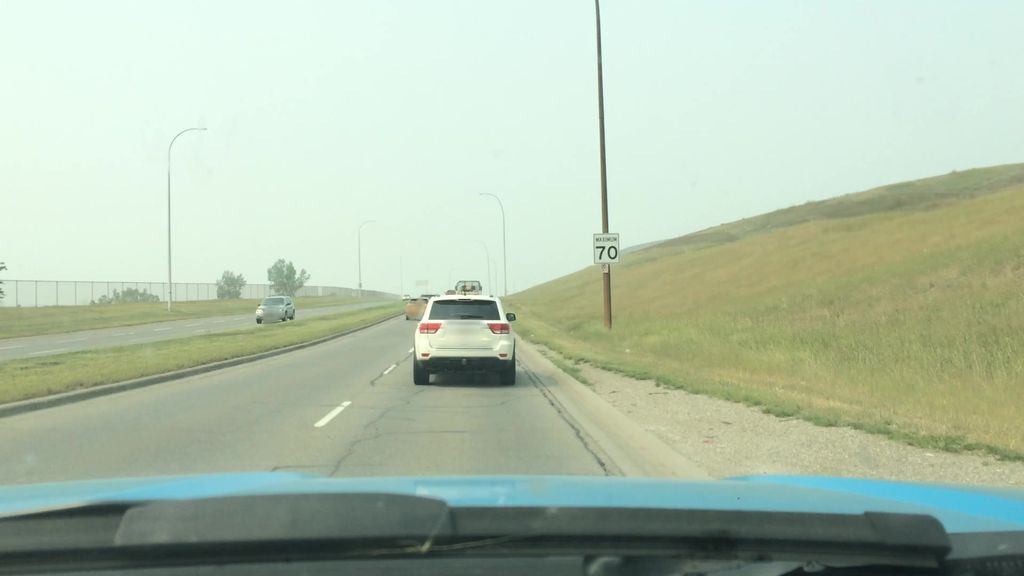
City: calgary